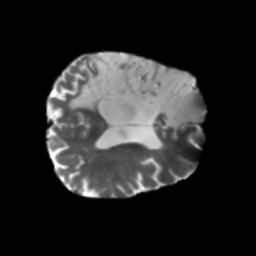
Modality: T2w
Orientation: axial
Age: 64
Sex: male
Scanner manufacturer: siemens
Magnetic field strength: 3 T
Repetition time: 5.25 s
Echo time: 0.08 s